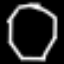
Label: octagon